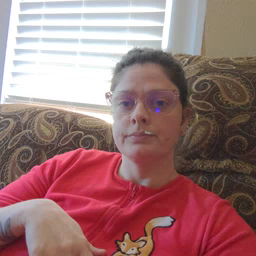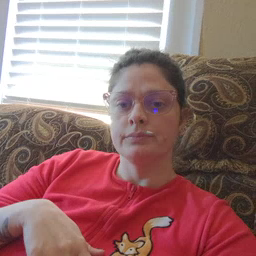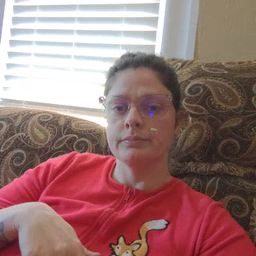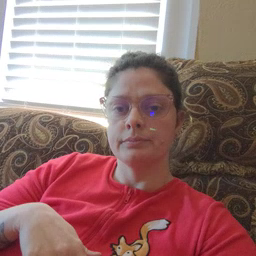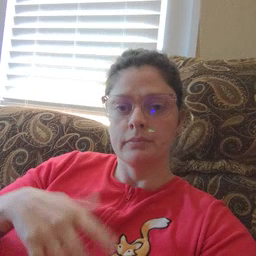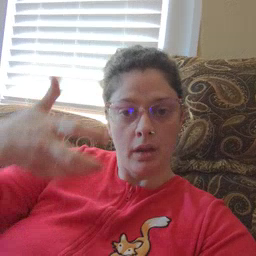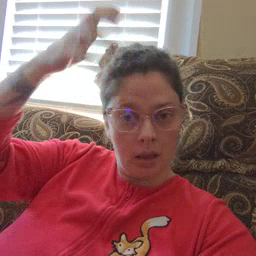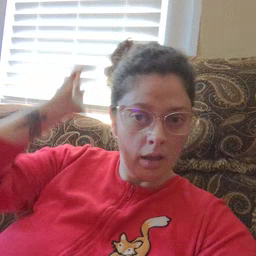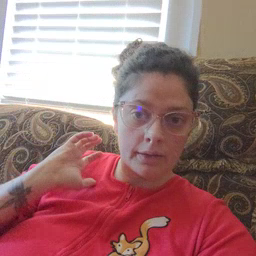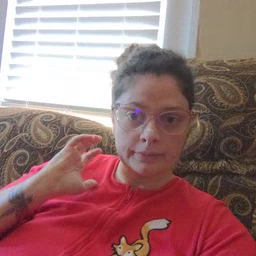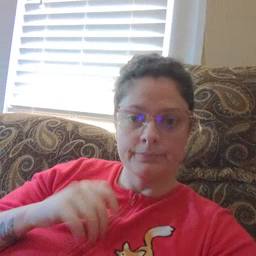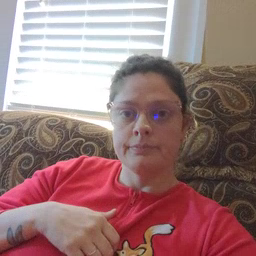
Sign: lion